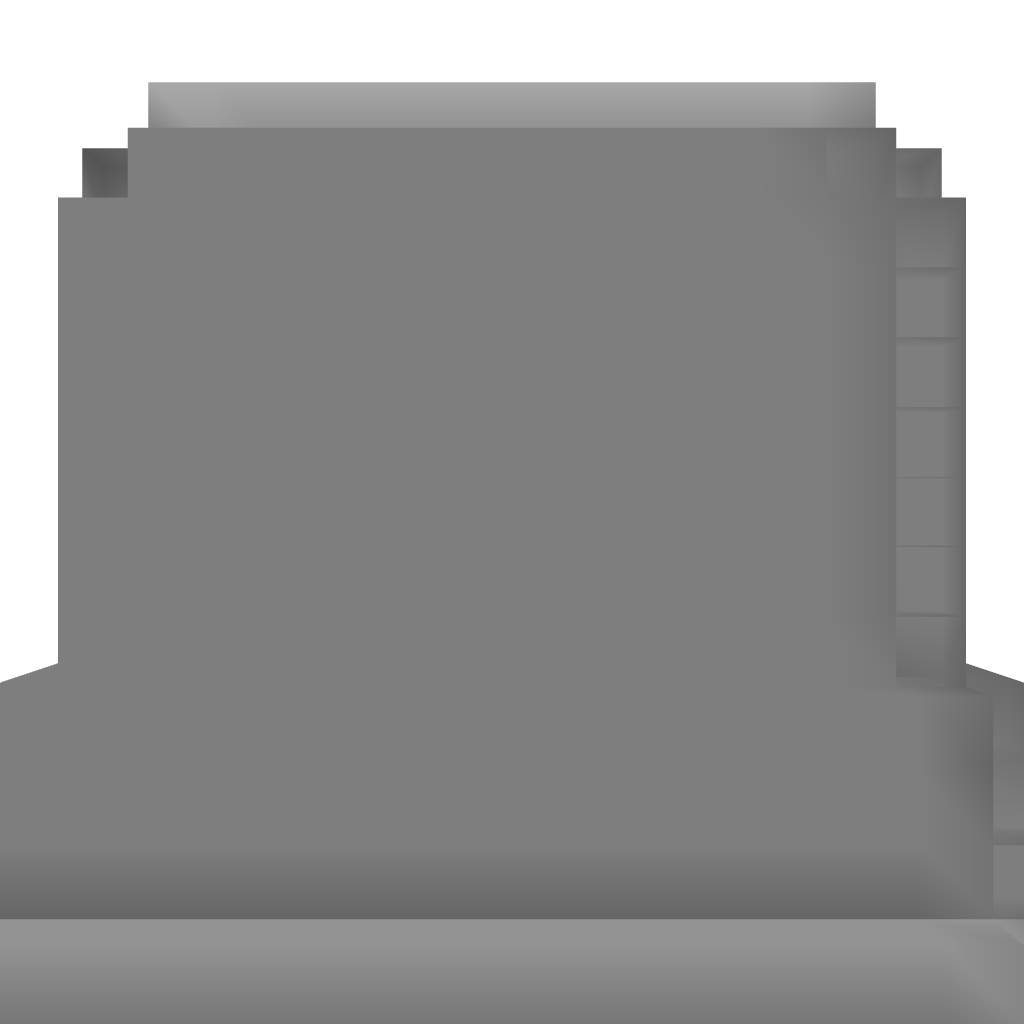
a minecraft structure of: Skin - Plant Melon / Watermelon